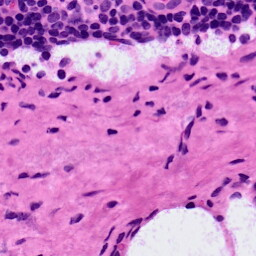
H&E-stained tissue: LymphNode